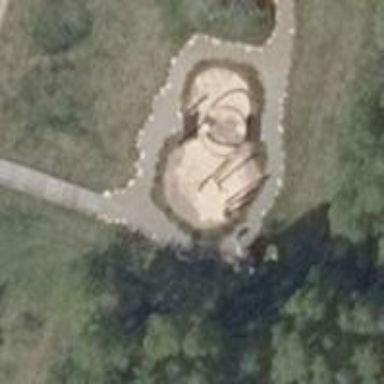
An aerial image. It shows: Playground featuring swings.